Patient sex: M
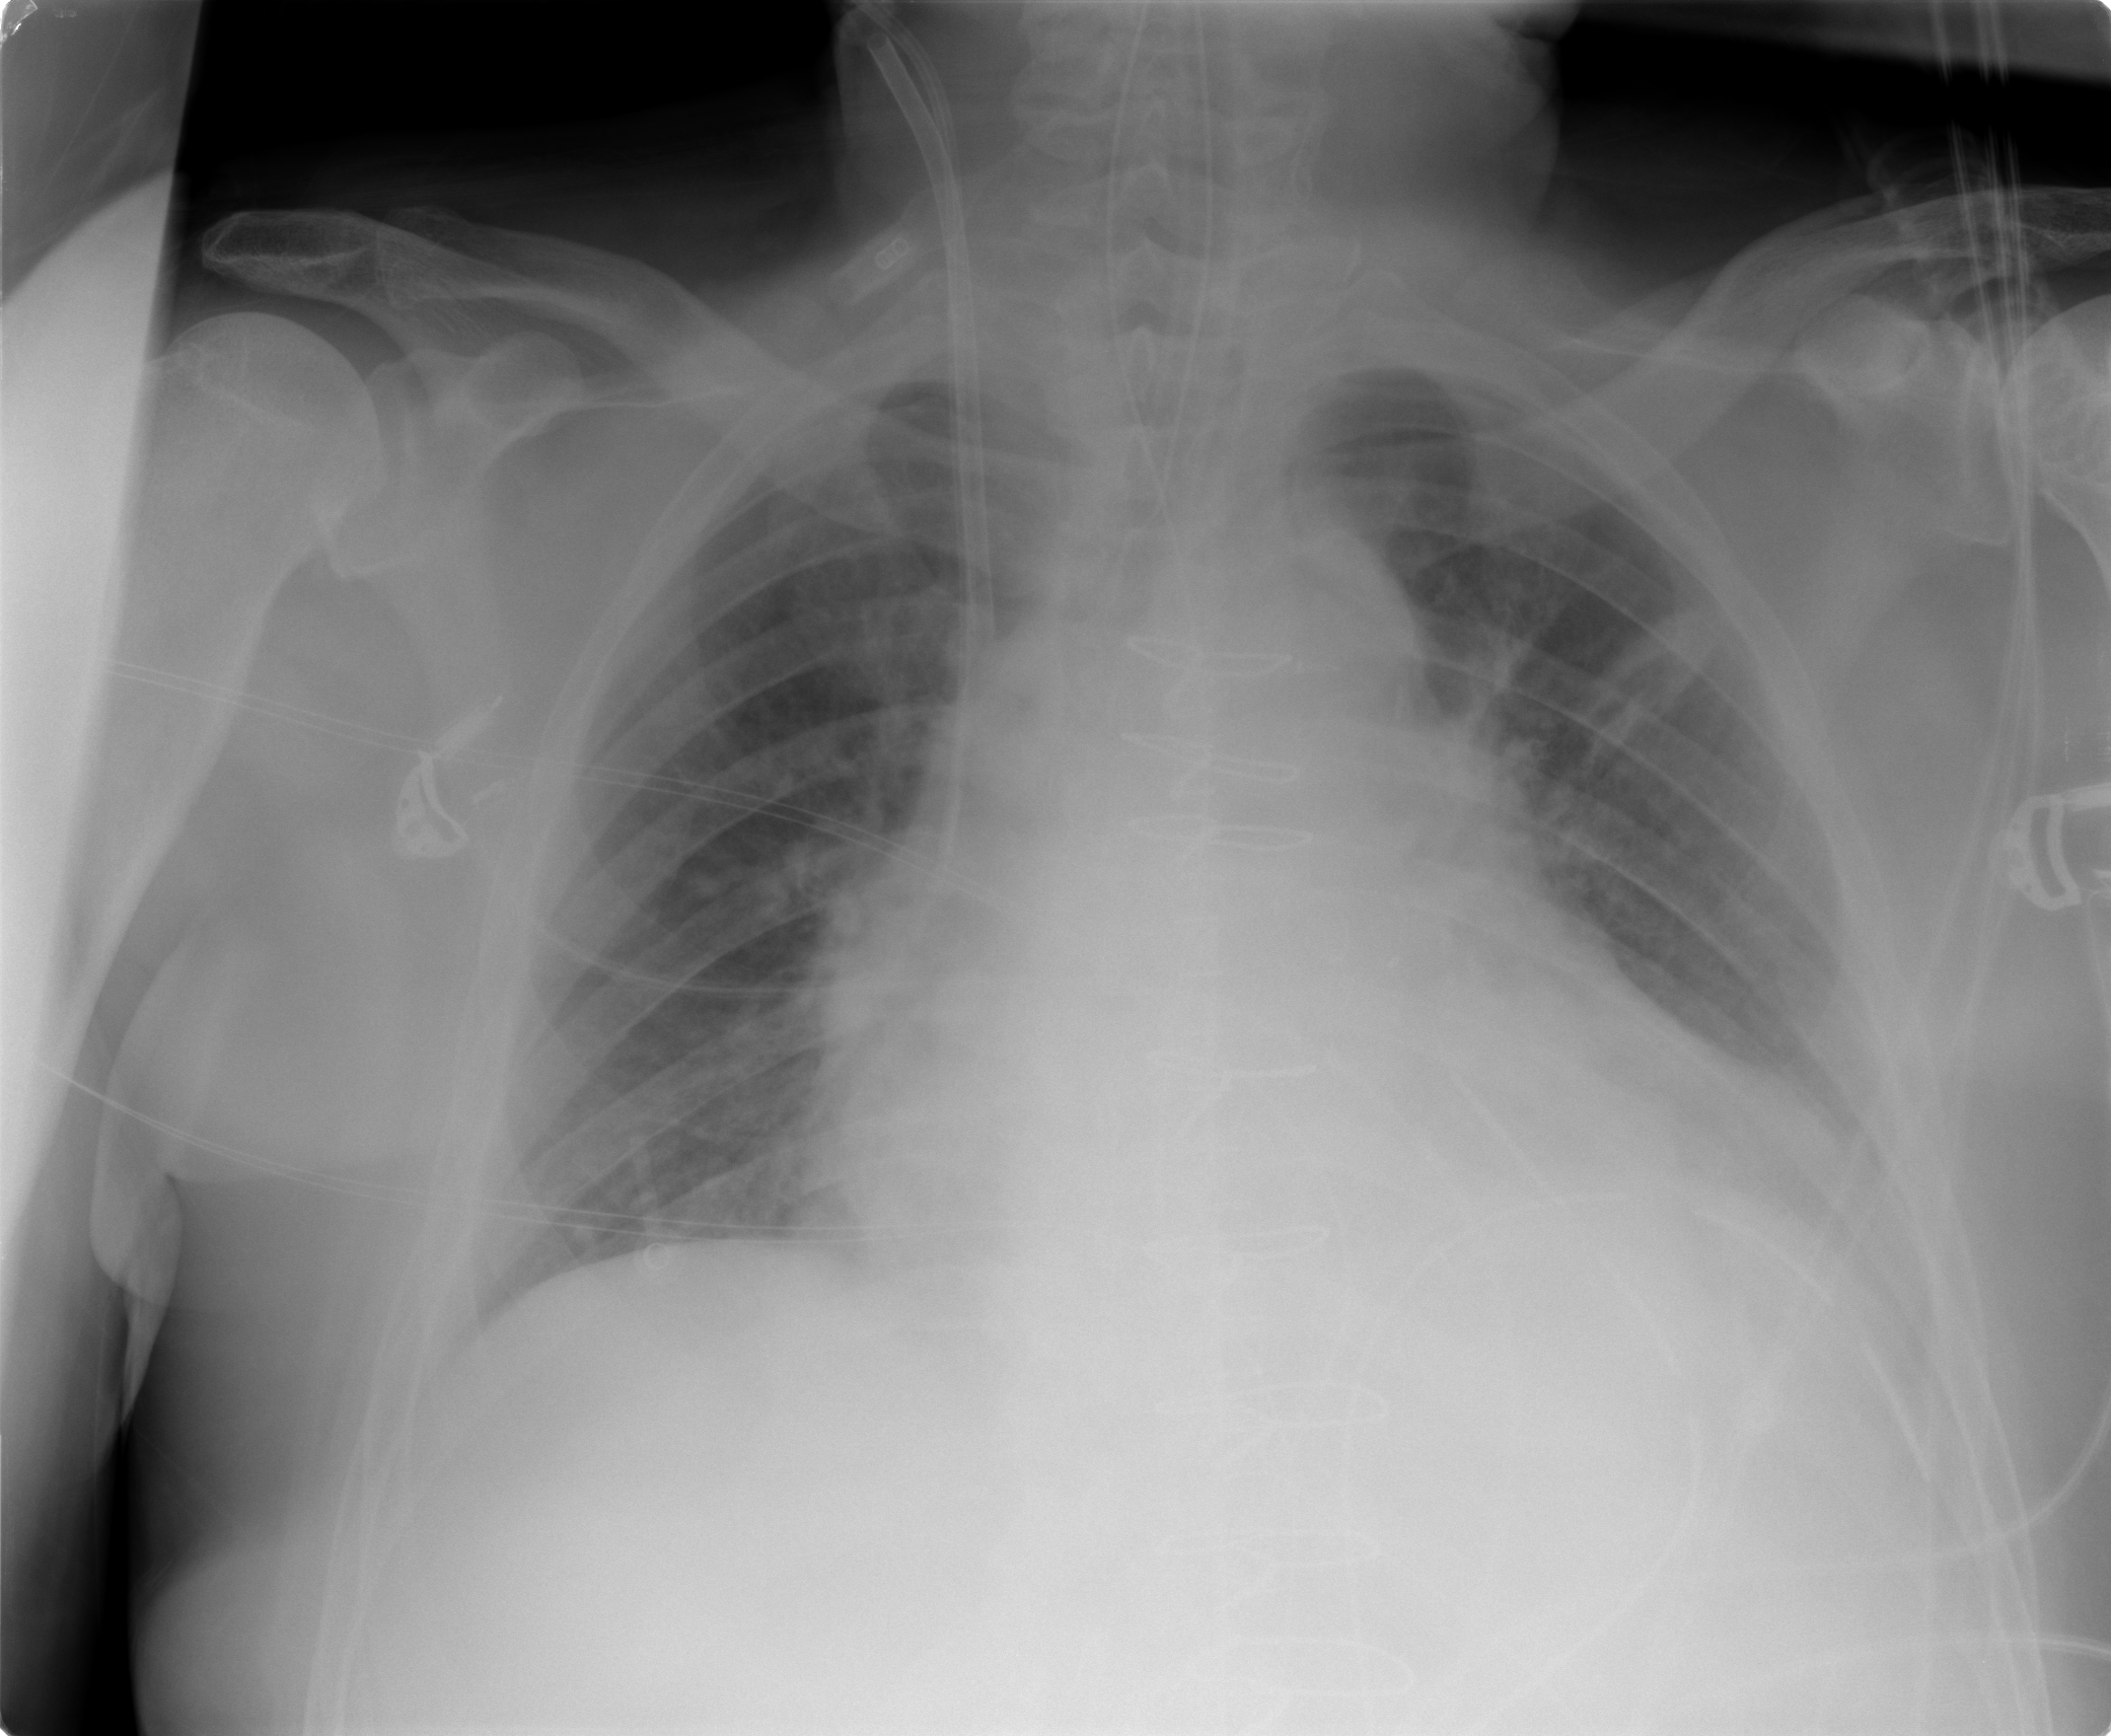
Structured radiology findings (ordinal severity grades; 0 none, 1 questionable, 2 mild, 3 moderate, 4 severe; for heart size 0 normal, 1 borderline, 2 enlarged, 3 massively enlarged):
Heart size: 3
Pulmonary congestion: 0
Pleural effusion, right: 0
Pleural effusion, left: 1
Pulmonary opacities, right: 0
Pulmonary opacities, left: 0
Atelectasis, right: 0
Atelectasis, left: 2